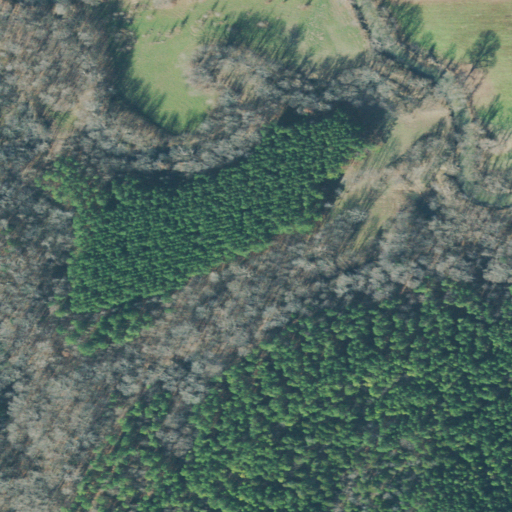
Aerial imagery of valley in Tennessee named Rocky Hollow containing evergreen forest, deciduous forest, woody wetlands, pasture, mixed forest, and herbaceous wetlands